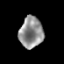
Tissue: prostate
Cell type: Epithelial cells
Senescence score: 0.2822
Nuclear area (px): 722
Mean DAPI intensity: 144.74